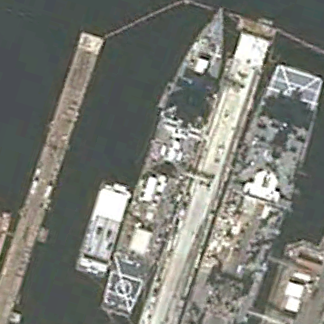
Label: destroyer